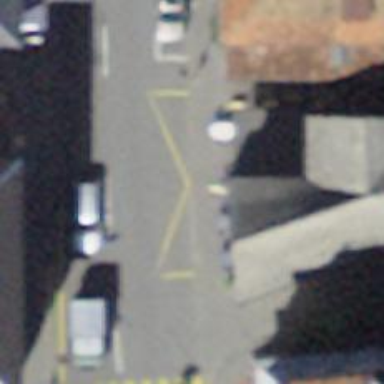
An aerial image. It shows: Bus stop with platform for public transport.